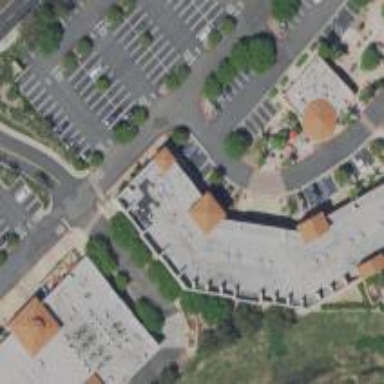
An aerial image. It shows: Flat-roofed retail building.